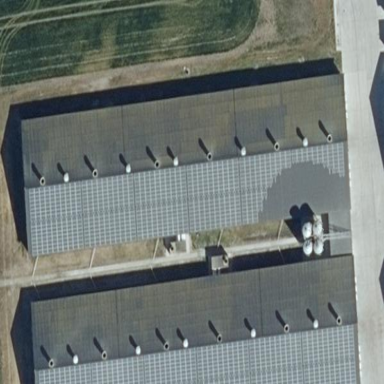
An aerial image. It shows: Gabled building with solar photovoltaic panel generator installed along the roof. The small installation generates electricity.